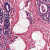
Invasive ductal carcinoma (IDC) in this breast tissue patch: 1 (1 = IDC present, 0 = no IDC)